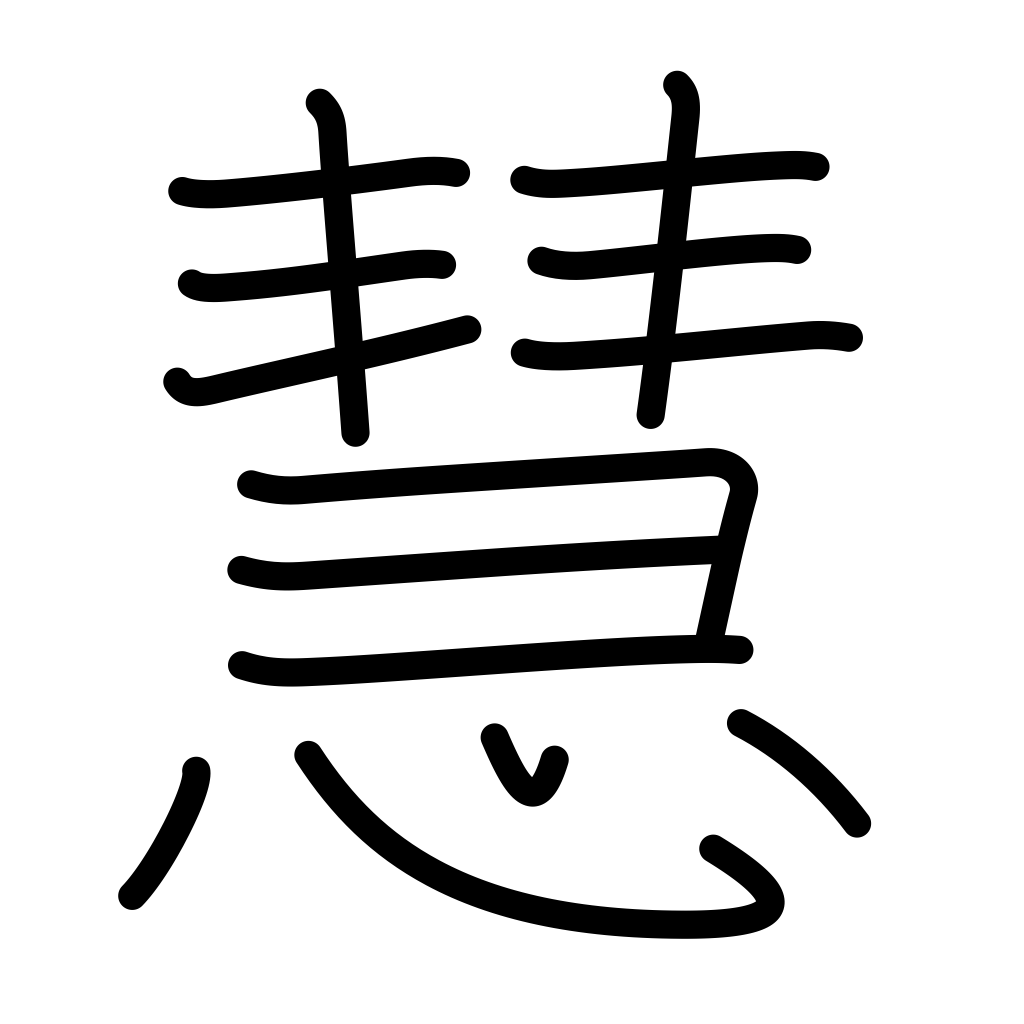
Meaning: wise